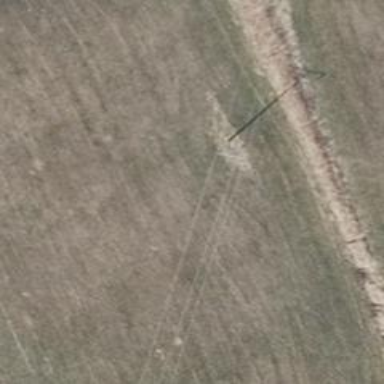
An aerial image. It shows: Minor power line with 3 cables.